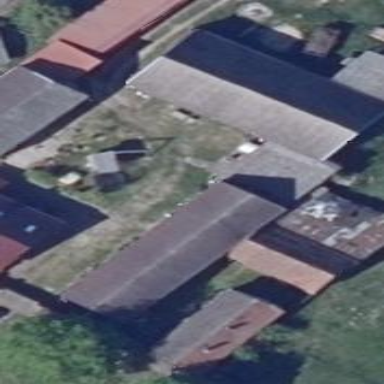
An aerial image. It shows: Building with gabled roof oriented along and colored grey.